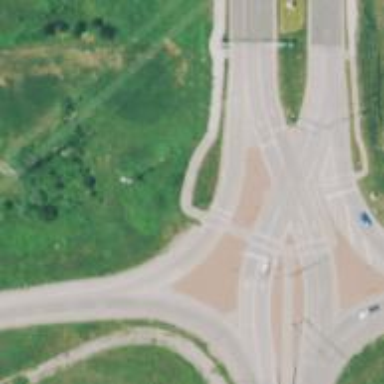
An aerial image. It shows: Motorway link at Diverging Diamond Interchange (DDI) junction.